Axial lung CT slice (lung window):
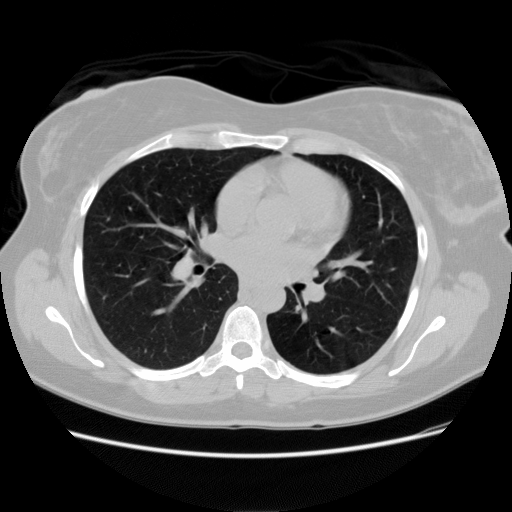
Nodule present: no